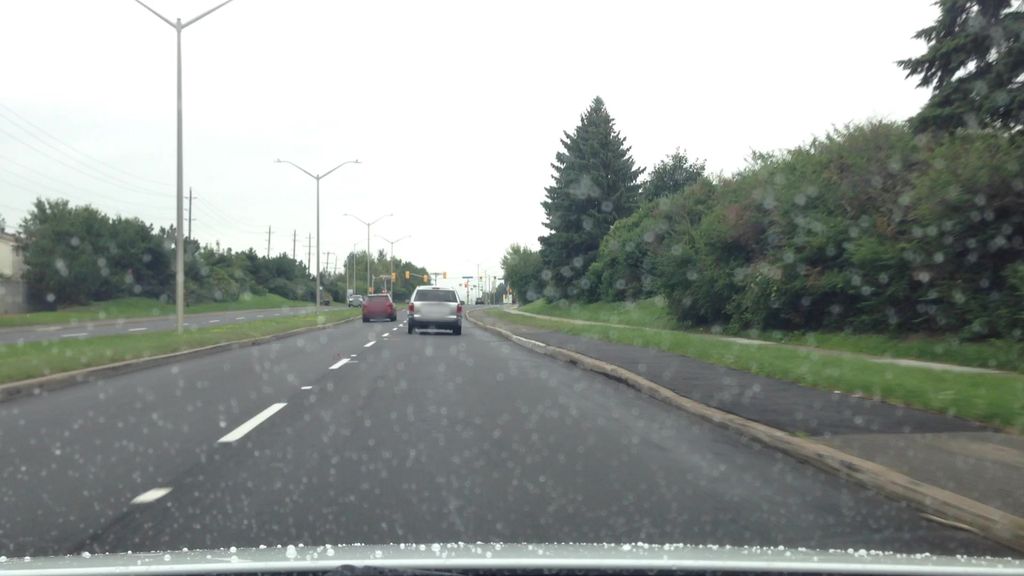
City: ottawa-gatineau